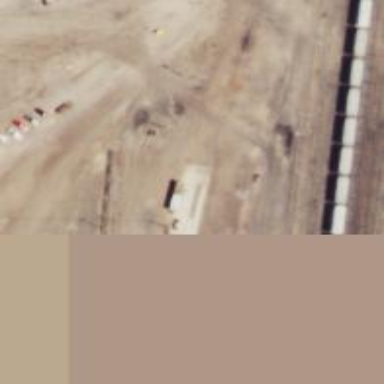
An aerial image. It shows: Railway siding for service.